Question: I currently have this layout designed and coded:

1. However, I'm unsure of how I would place the "View More, Email Us and the Send Message" buttons/icons to the bottom of the footer so they are inline without creating an alternative div that contains each separately. This is for visual aesthetic purposes, to be adaptable or responsive to the device it is being viewed on, as well as if the user/site owner wanted to add more to the services list or place more in the testimonial area, the "View More, Email Us and the Send Message" buttons/icons would be pushed down to accommodate.
2. How would you go about achieving the "Call Us, Visit Us and Email Us" areas without splitting them into 4 divs/sections (1 container to hold them, 1 call us div, 1 visit us div and 1 email us div). Perhaps a pseudo :before content the icons/images and float left and right somehow? I'm not really too confident if this is right.
3. Am I also lining up the "Services, Testimonials and Quick Contact" areas correctly...float left, float left and float right? Because setting the positions left, right and having the "Testimonials" just center itself, only centers within the container and not between the two columns?
My code looks something similar to this: <URL>
Any help would be greatly appreciated.
---
I applied:
'position: relative' to my parent (footer)
'position: inherit;' and 'bottom:0;' to my View More button
'position: absolute;' and 'bottom:0;' to both Mail icon and Send Message button which seems to have fixed it. I know that probably needs a little bit more tweaking but thank you for your time and effort @Surreal Dreams
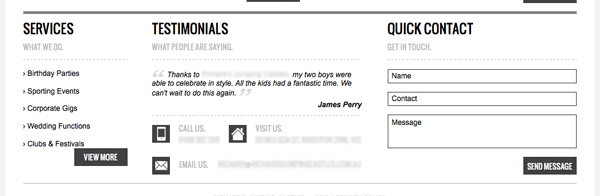
Answer: 1. To align the items at the bottom of the various patent containers, first ensure that the three container divs are the same height. You can manually adjust the position of those three elements with position: relative and some adjustments to the top and right or left rules.
2. I wouldn't. Having those three sections in divs is working fine and that's the straightforward way to do it. You could use tables, but that is the wrong approach to layout. You're doing this the right way, and it's working. That's a good thing™️.
3. I typically would float them all left, but two left and one right (or two right and one left) is perfectly legitimate, and more importantly, it works. When it comes to layouts, there are lots of ways to do things. You found one that works - and that's the most important design feature of all.